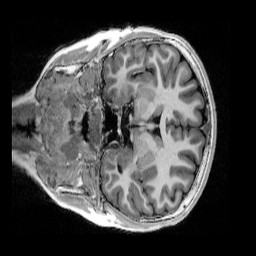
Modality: UNIT1_denoised
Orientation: coronal
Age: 9
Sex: male
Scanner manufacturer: siemens
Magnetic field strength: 3 T
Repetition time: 4 s
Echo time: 0.00303 s